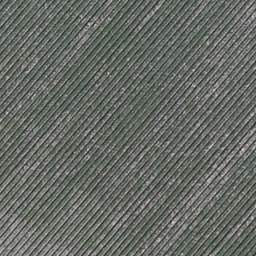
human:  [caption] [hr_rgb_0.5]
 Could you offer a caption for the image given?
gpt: There is a piece of farmland .

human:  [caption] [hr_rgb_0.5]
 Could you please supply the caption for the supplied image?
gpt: It is a piece of cropland .

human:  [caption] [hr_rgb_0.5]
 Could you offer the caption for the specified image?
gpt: It is a piece of farmland .

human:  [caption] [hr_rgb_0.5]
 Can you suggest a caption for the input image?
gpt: There is a piece of cropland .

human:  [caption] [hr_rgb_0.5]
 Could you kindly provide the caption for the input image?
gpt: Here is a piece of farmland .